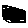
Label: hexagon